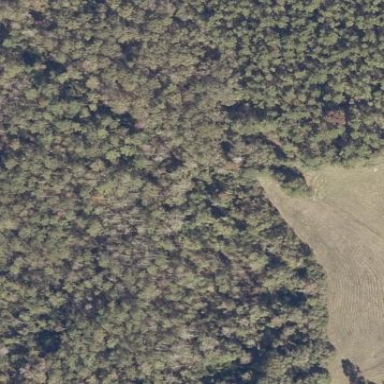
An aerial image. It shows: Mixed woodland area with various types of leaves.